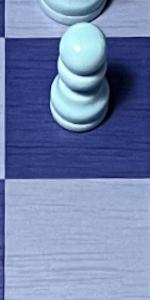
Label: Empty